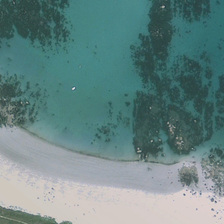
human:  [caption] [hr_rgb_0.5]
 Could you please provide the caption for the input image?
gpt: a white beach is near a piece of blue ocean .

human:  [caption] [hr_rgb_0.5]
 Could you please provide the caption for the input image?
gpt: a white beach is near a piece of blue ocean .

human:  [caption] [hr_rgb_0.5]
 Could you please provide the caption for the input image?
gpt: a white beach is near a piece of blue ocean .

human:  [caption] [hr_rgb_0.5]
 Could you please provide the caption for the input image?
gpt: a white beach is near a piece of blue ocean .

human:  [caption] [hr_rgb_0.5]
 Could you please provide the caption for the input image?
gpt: a white beach is near a piece of blue ocean .